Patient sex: M
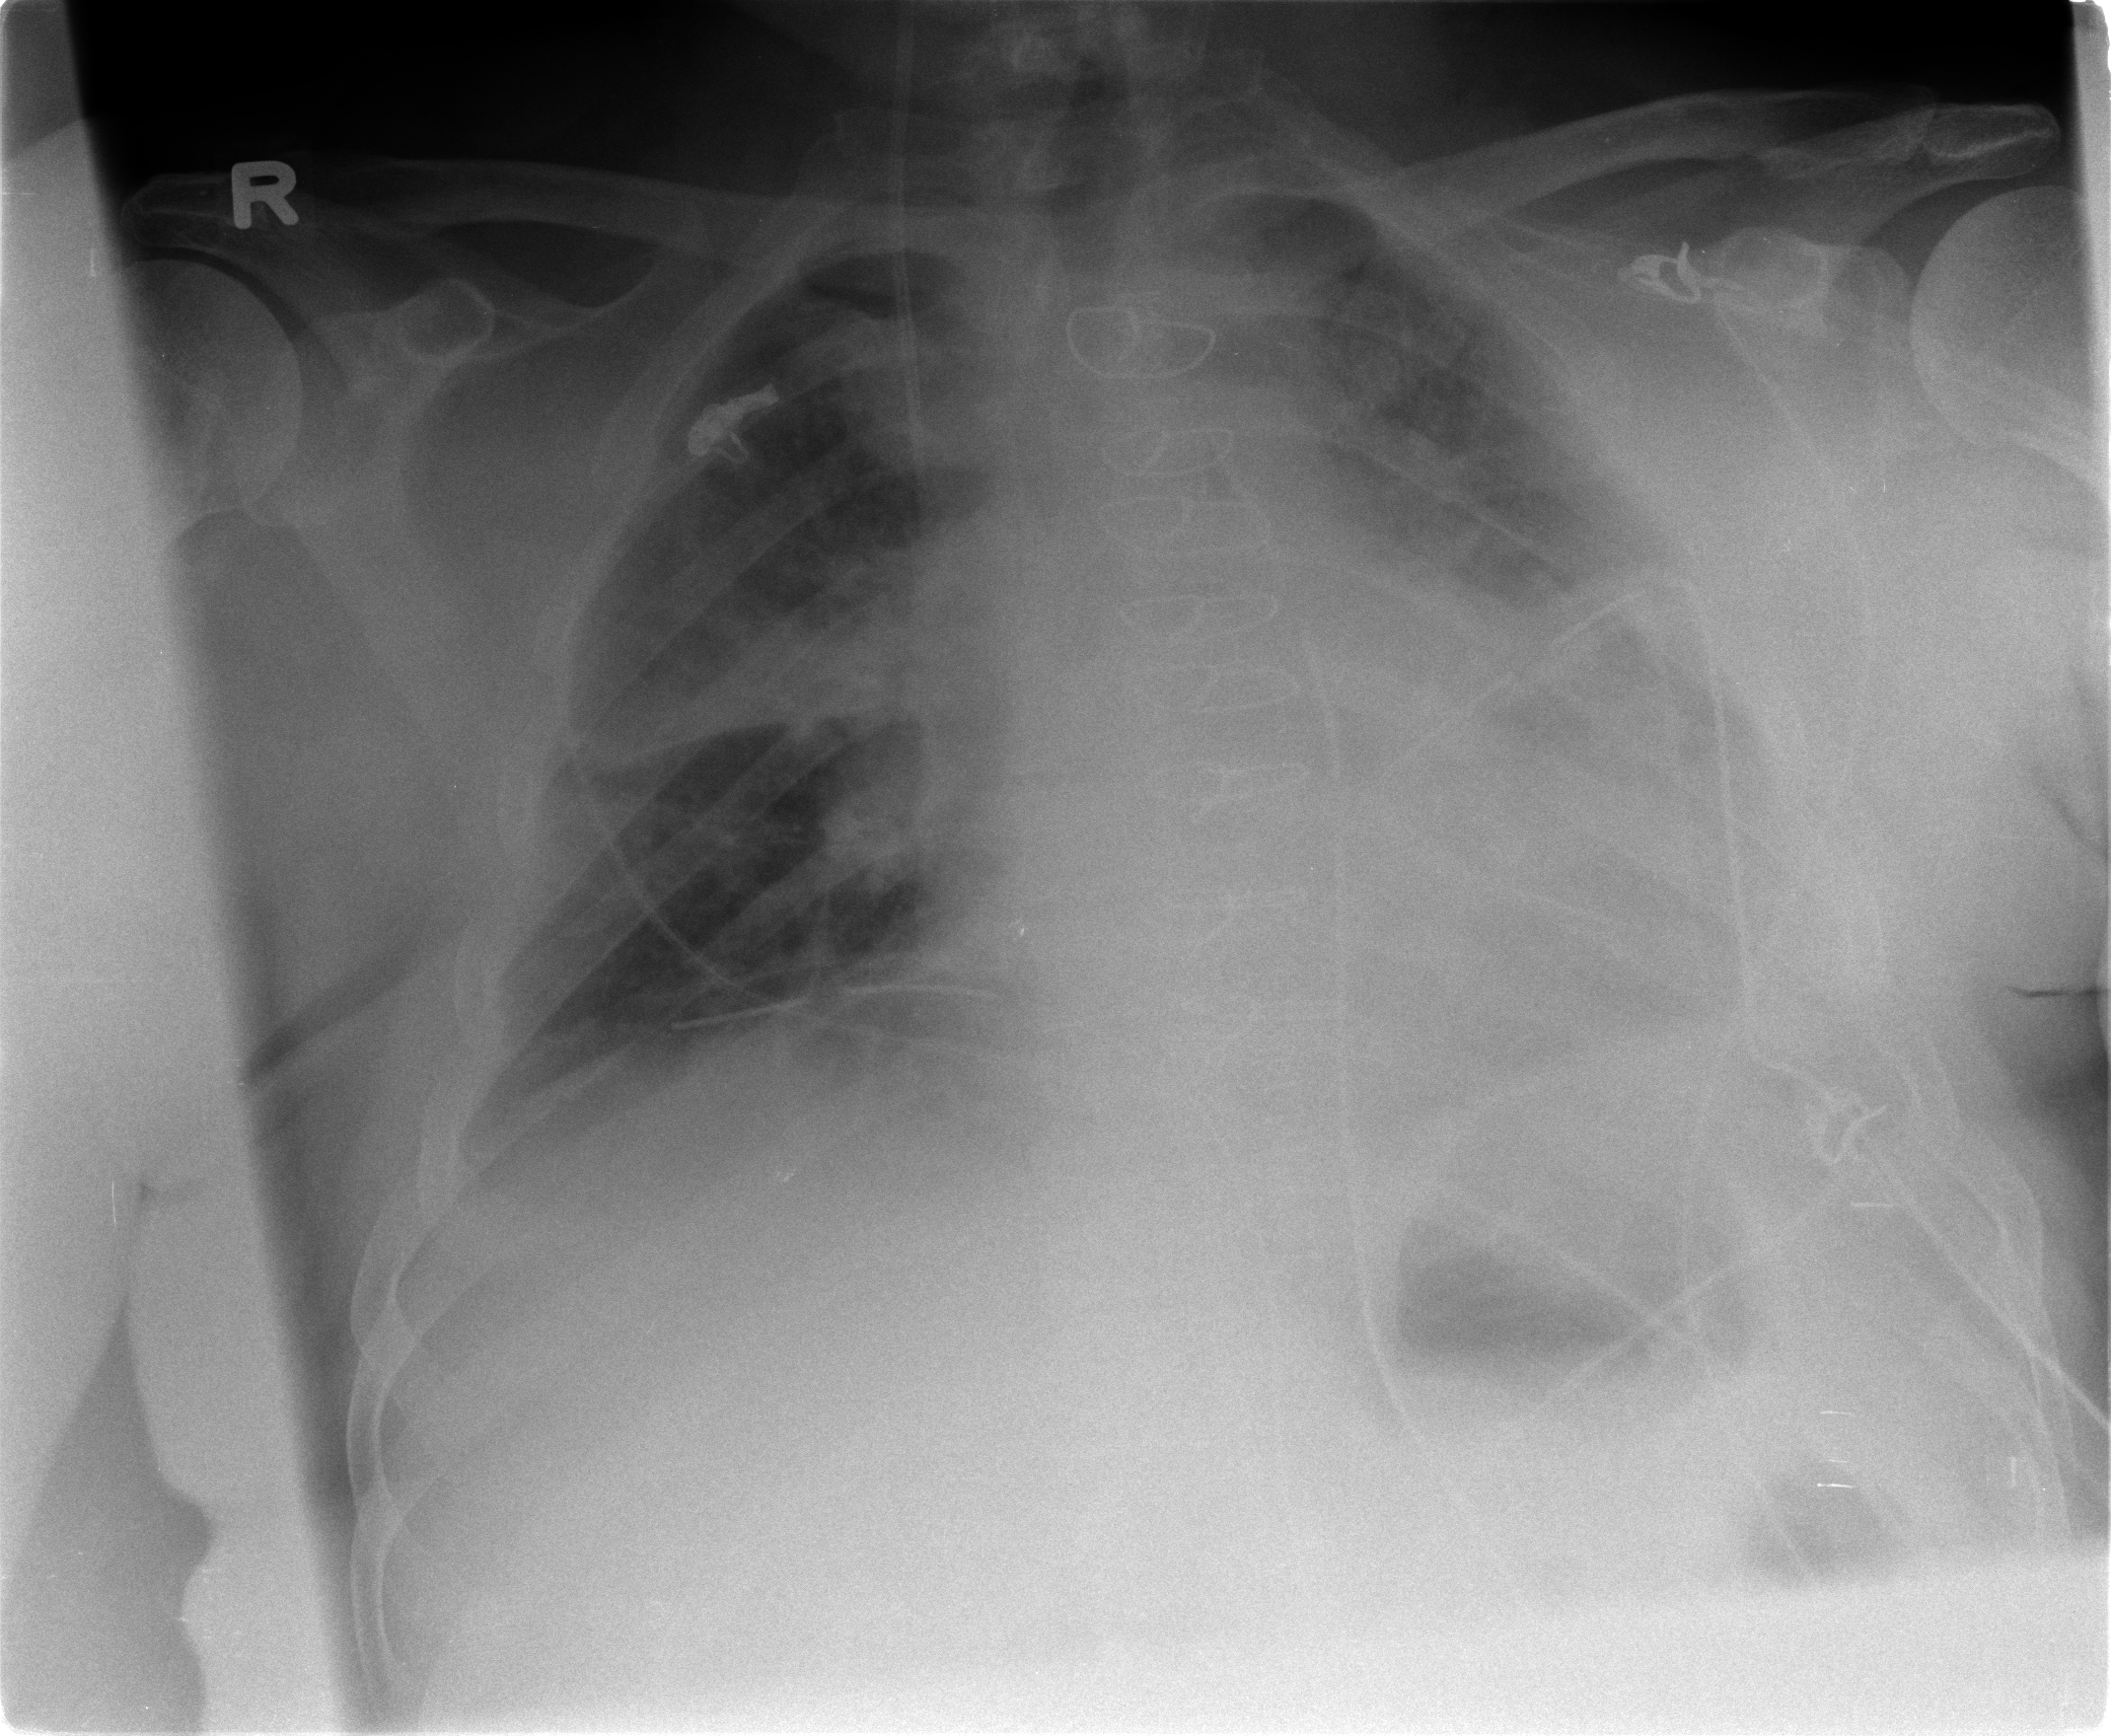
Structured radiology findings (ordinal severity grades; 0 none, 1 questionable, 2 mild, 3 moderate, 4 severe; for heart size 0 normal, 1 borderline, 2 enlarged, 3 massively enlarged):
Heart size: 2
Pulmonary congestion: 2
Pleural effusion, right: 2
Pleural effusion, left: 3
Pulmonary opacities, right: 1
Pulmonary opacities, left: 2
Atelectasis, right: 2
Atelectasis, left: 2